Field crop: maize
Growth stage: 2
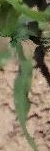
Species: maize